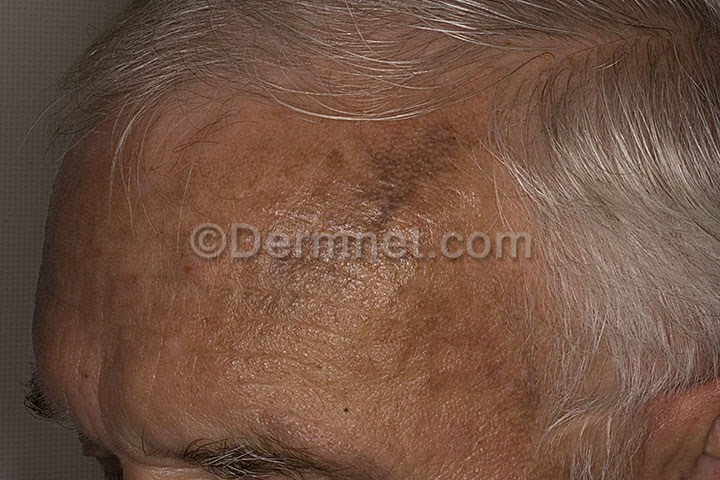
Disease: Exanthems and Drug Eruptions